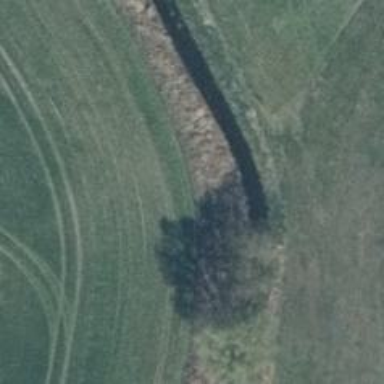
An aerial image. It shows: Mixed tree row with semi-evergreen leaves denoting waterway.